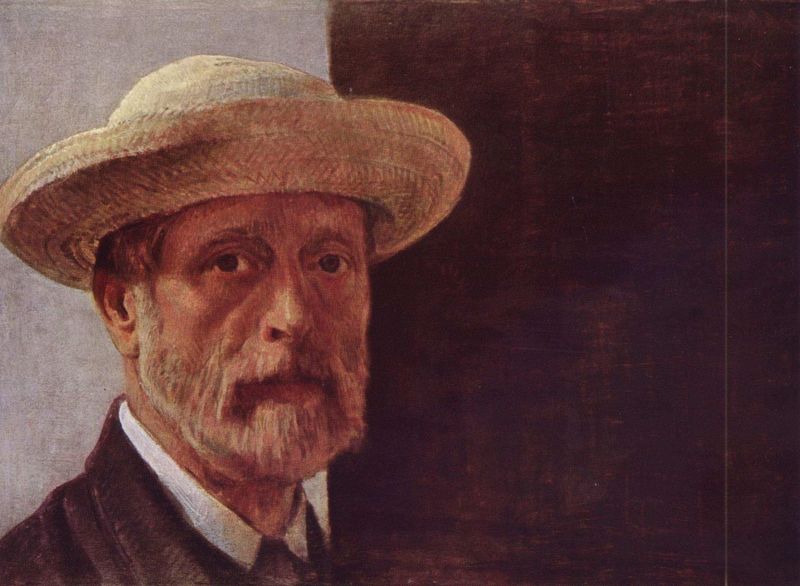
Titel: Selbstporträt
Künstler: Barthélemy Menn
Standort: Genève
Institution: Musée d'Art et d'Histoire
Schlagwörter: dunkel, gemälde, haut, kopf, mann, schatten, weiß, gelb, braun, grau, hell, hintergrund, hut, licht, mund, nase, ohr, raum, schwarz, stroh, blick, rot, beige, malerei, muster, alt, anzug, bart, hemd, jacke, schnurrbart, wand, augen, falten, gesicht, kragen, vollbart, bildnis, blicken, hals, herr, portrait, porträt, öl, gewand, haare, mantel, augenbrauen, frontal, ohren, mauer, linien, van gogh, strohhut, strohut, krawatte, selbstporträt, hutkrempe, krempe, foto, alter, selbstbildnis, anschauen, barthaare, ohrmuschel, hemnd, jaket, aufen, krawate, mnd, schnuurbart, alternd